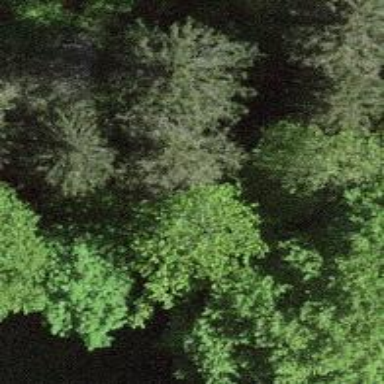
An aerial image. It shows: Thrilling zip line captured from above.